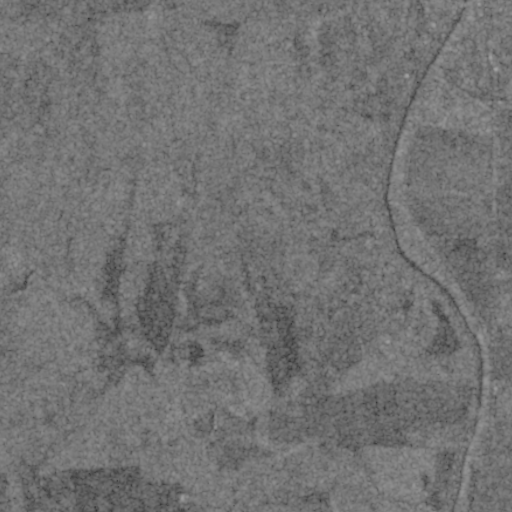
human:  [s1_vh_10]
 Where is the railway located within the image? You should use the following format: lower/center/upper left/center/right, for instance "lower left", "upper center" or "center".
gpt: The railway is located in the lower right of the image.
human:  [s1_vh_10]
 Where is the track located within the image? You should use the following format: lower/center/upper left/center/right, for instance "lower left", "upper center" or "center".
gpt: There is no track in the image.

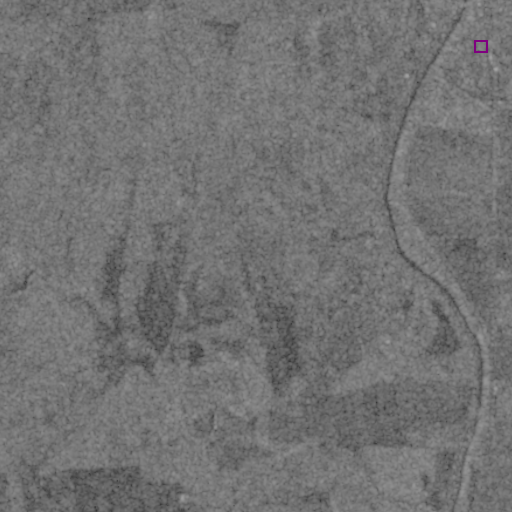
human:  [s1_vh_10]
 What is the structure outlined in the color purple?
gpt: The structure outlined in purple is a park.
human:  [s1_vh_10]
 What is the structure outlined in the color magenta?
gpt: There is no magenta outline.